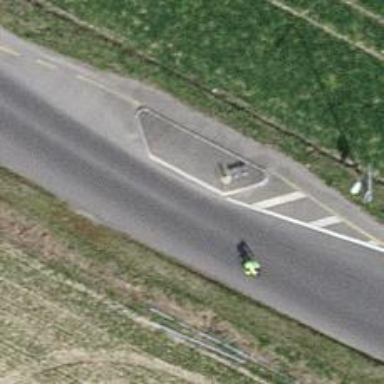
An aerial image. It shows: Chicane for traffic calming.